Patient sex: M
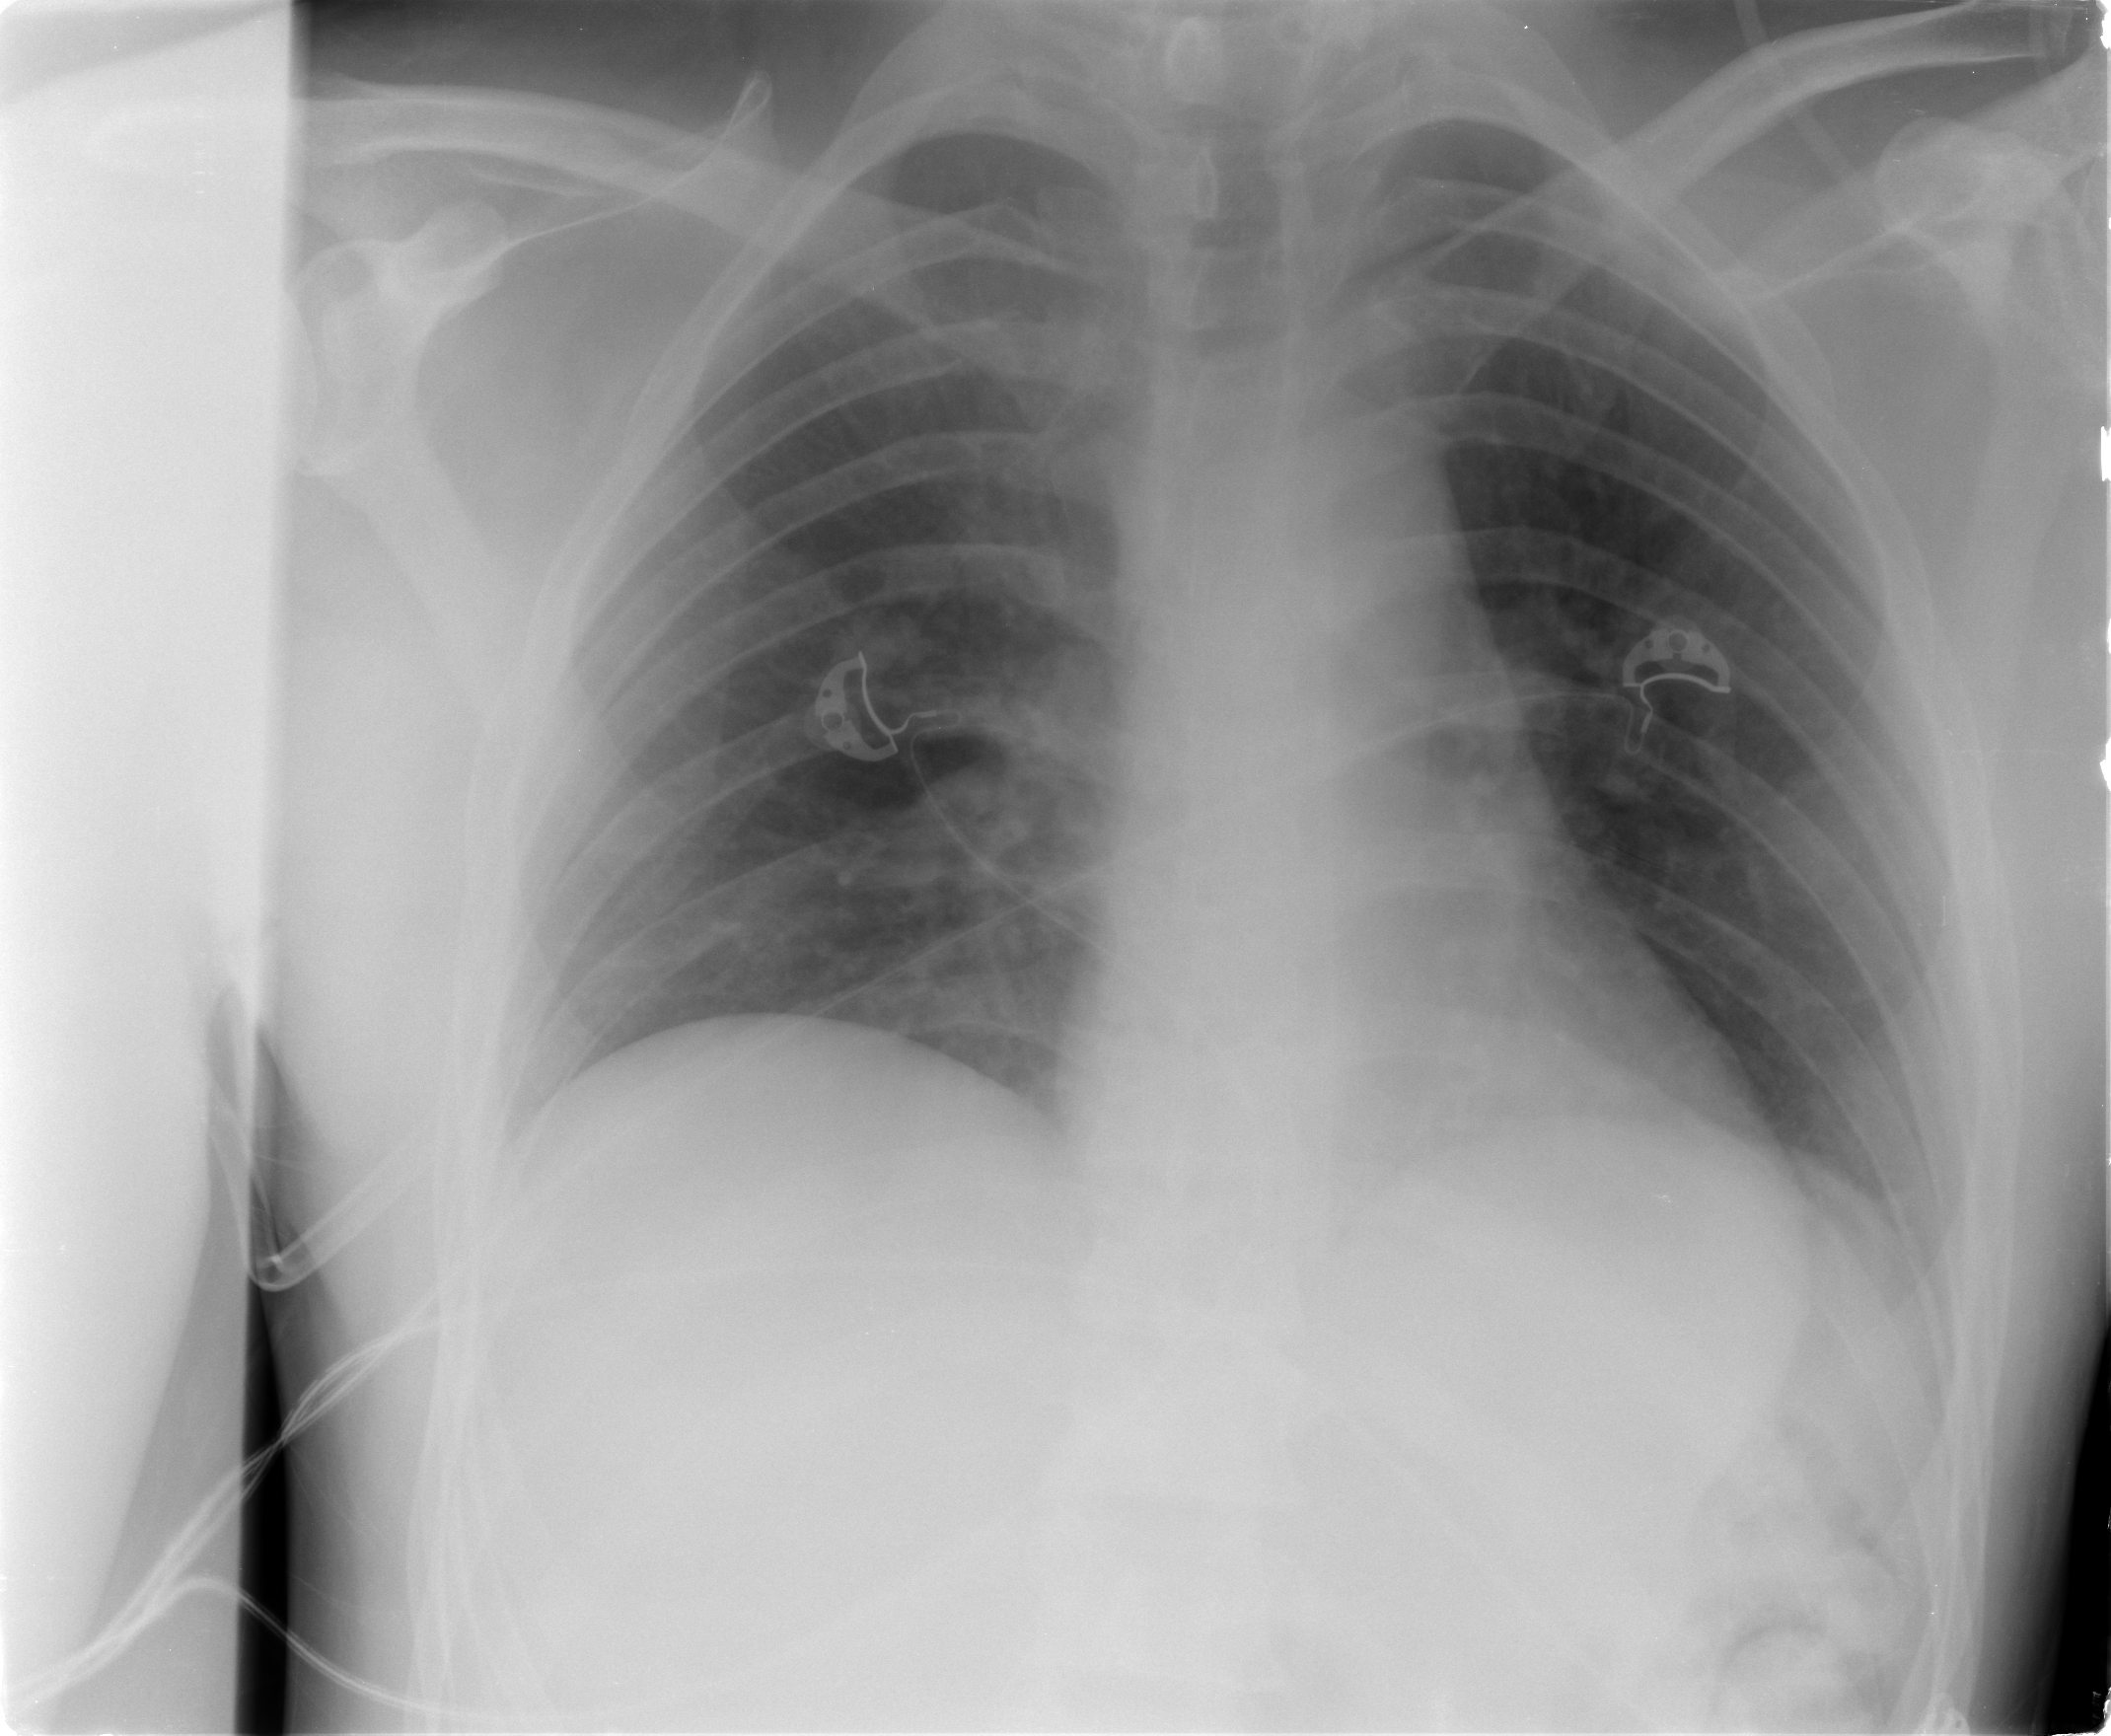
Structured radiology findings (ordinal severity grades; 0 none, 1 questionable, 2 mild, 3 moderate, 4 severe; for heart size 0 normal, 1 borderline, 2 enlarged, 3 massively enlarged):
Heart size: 0
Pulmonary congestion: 0
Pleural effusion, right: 0
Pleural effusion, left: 0
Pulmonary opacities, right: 2
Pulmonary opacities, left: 0
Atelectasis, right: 0
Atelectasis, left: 0